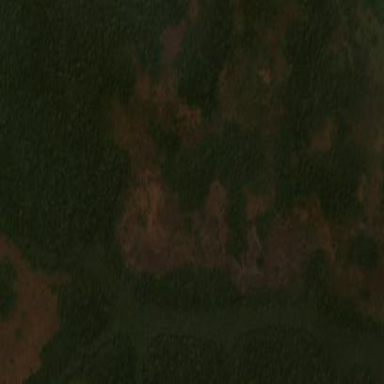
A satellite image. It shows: Forest area.